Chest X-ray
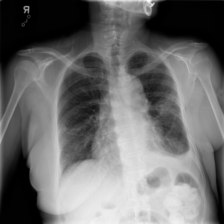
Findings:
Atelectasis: negative
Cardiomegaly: negative
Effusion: positive
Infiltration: negative
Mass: negative
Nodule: negative
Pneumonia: negative
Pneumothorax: negative
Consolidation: negative
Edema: negative
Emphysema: negative
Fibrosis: negative
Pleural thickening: negative
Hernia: negative